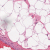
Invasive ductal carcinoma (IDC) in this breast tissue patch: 0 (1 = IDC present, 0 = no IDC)